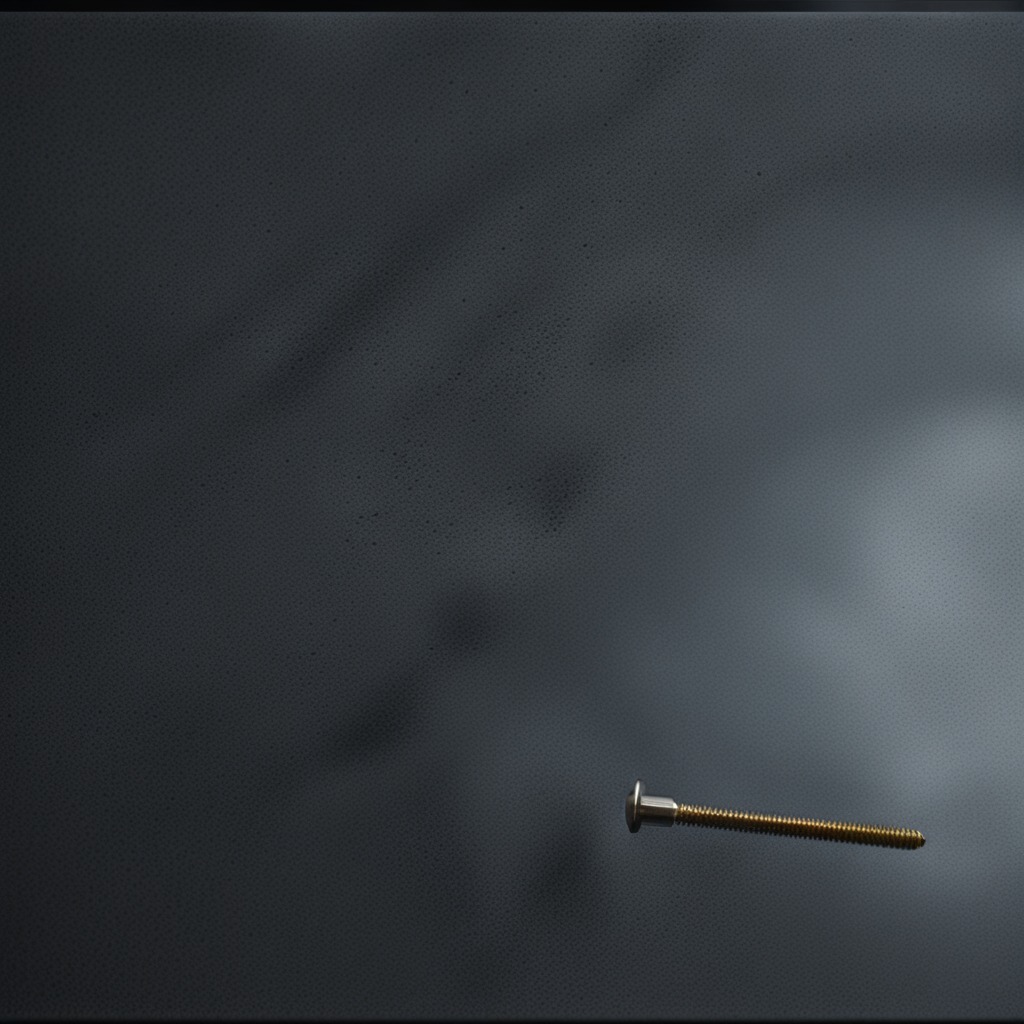
A metal screw is lying on a clean granite table inside a workshop at night.